Field crop: tomato
Growth stage: 1
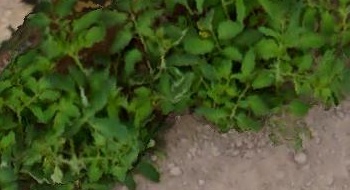
Species: tomato